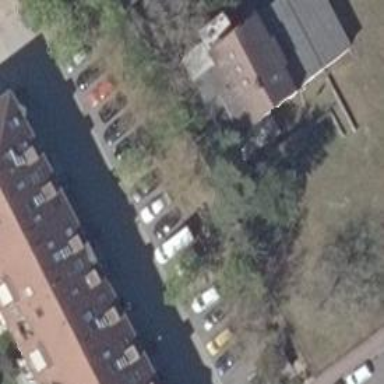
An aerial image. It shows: Detached building with gambrel roof shape.